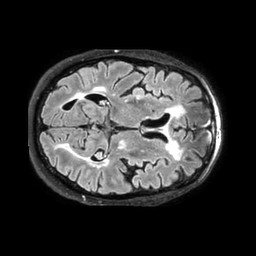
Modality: FLAIR
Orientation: axial
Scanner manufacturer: philips
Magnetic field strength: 3 T
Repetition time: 4.8 s
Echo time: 0.34 s